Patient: sex F, age 61
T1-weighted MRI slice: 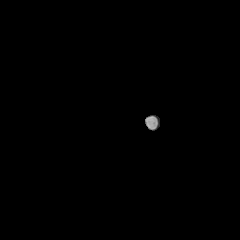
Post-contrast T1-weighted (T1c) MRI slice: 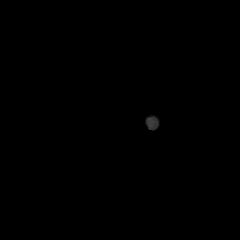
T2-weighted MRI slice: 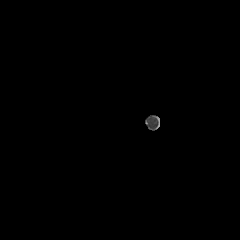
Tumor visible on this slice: no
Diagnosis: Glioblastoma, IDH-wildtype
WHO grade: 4